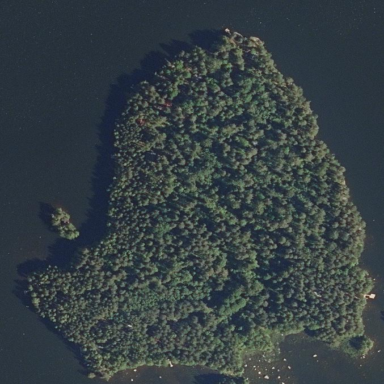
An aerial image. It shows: Island covered with woodland.